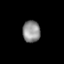
Tissue: lung
Cell type: Myeloid cells
Senescence score: 0.2167
Nuclear area (px): 374
Mean DAPI intensity: 143.35